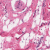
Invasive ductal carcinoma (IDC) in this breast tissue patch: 0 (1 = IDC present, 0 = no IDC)